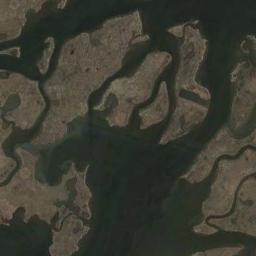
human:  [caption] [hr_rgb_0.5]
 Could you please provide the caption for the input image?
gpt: One third of this wetland is lake .

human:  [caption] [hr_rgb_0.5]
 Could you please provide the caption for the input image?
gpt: The wetland consists of bare land and water .

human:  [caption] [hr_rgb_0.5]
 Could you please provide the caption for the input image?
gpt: Brown trivial bare land in the river in a wetland .

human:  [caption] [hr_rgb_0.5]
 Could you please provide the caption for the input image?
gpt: Many waters of different sizes and shapes are surrounded by wetlands .

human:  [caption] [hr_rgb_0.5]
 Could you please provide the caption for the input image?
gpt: There are many water areas and much bare land on the wetland .